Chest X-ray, PA view. Patient: 56 years old, sex M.
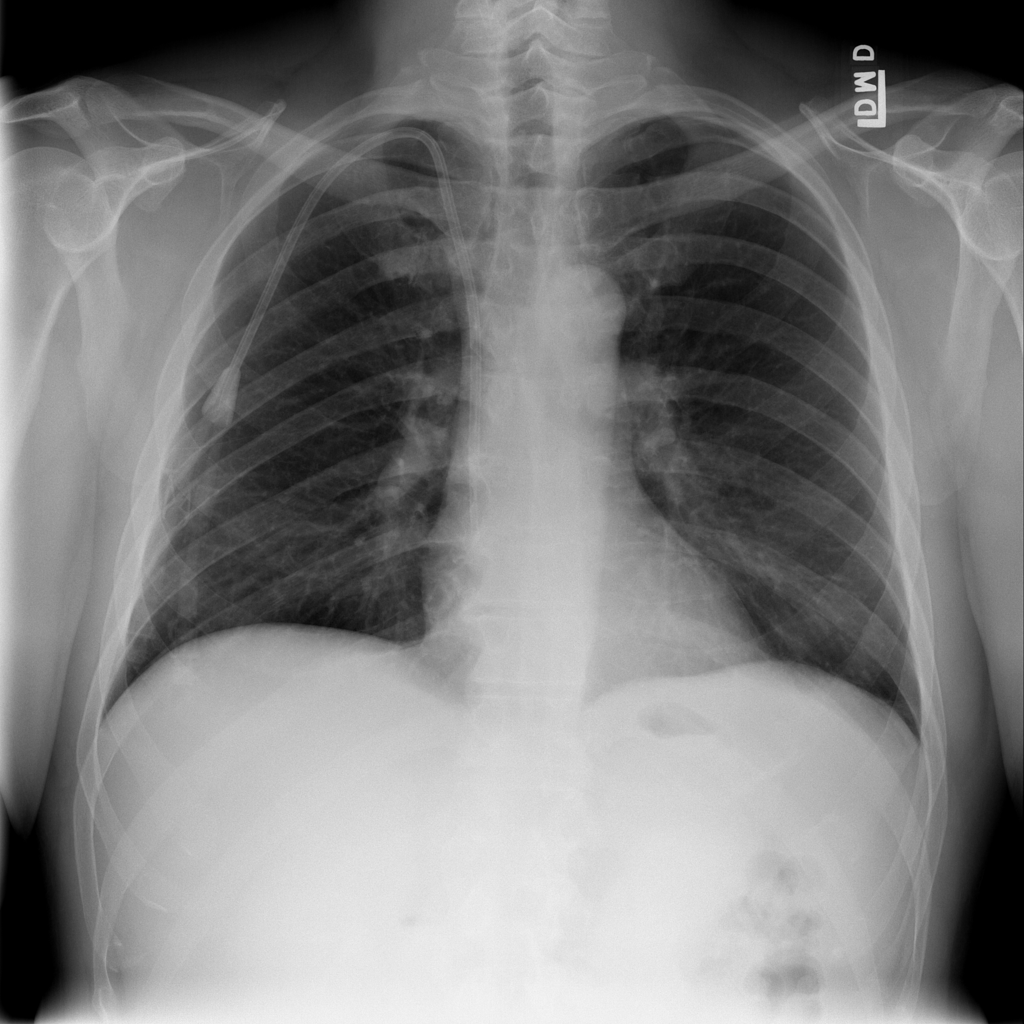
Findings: Infiltration